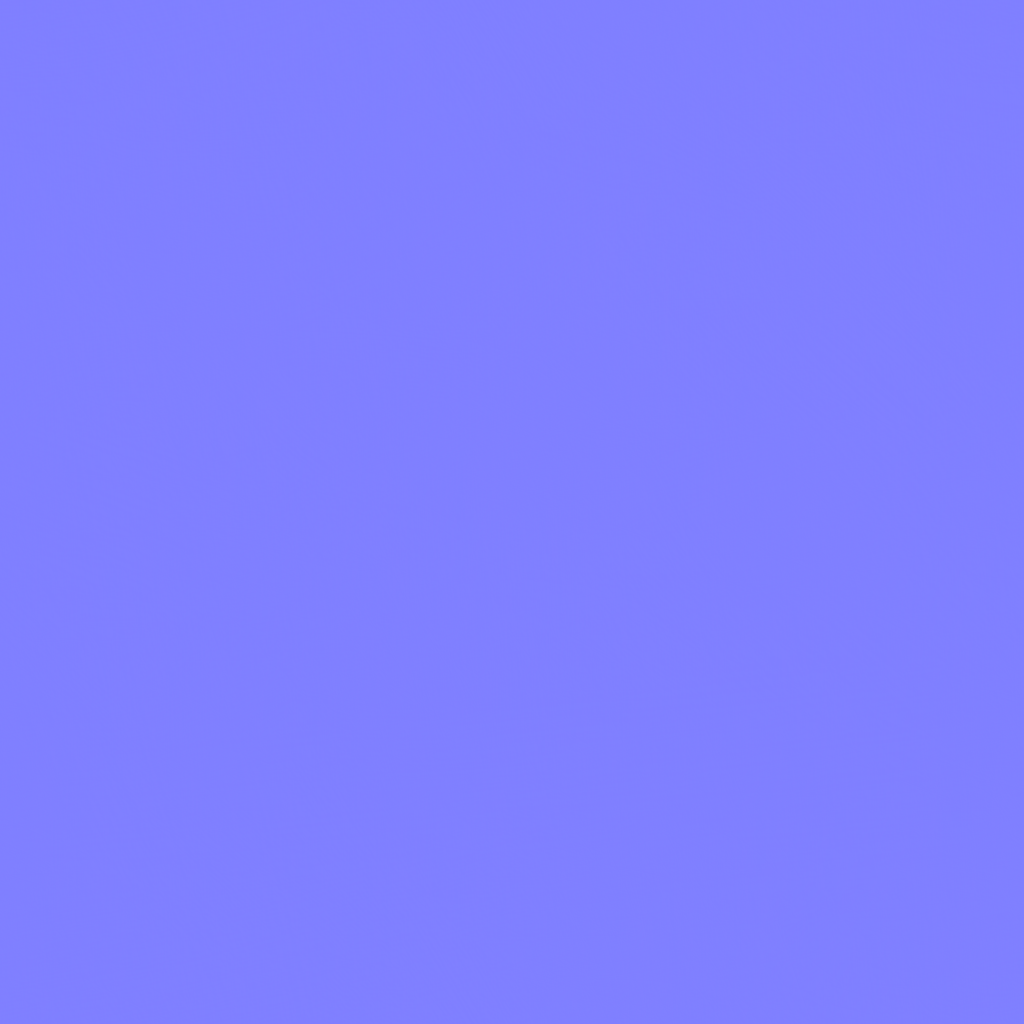
Texture map type: NormalGL